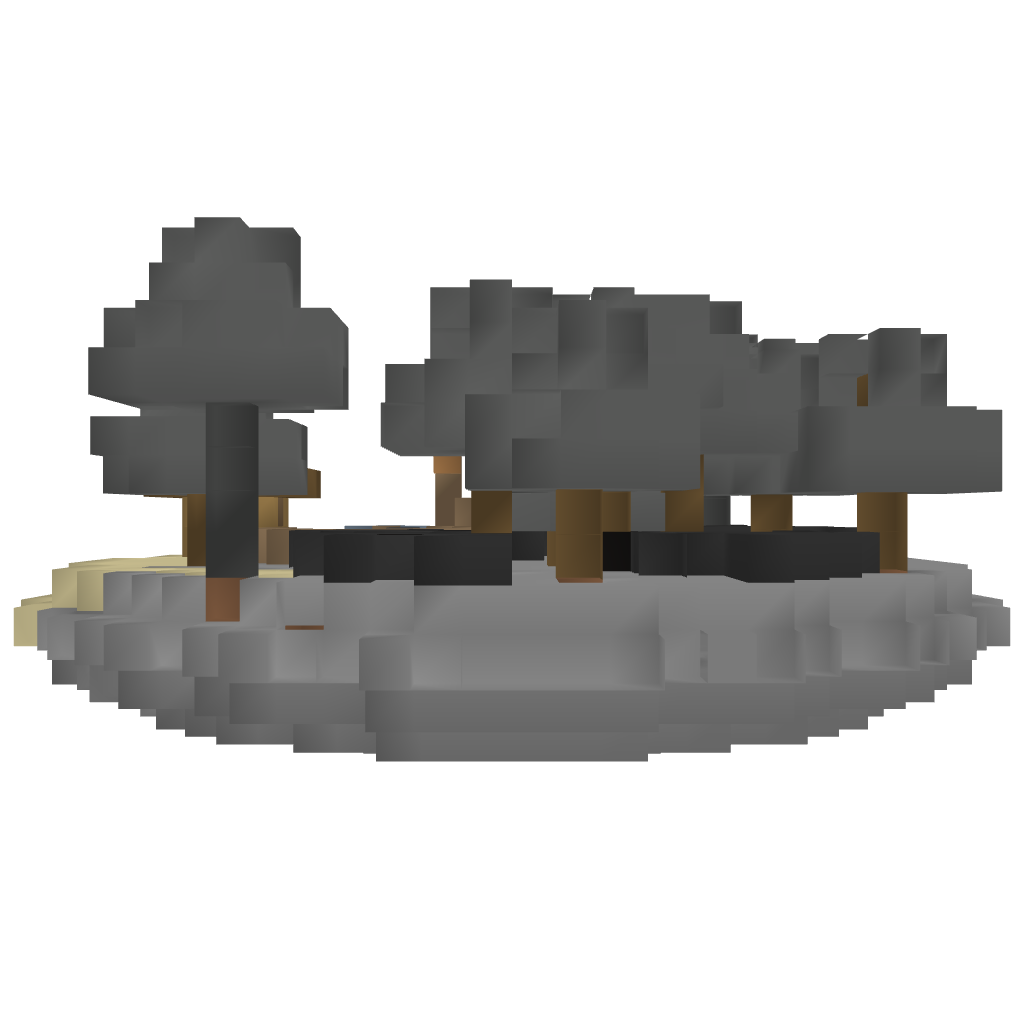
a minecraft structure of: small floating island